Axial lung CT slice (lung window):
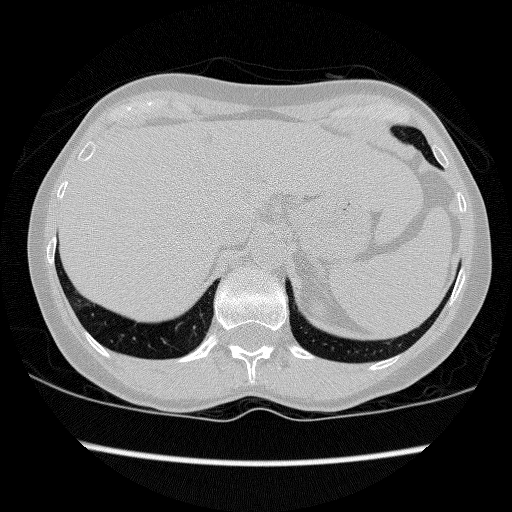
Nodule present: no